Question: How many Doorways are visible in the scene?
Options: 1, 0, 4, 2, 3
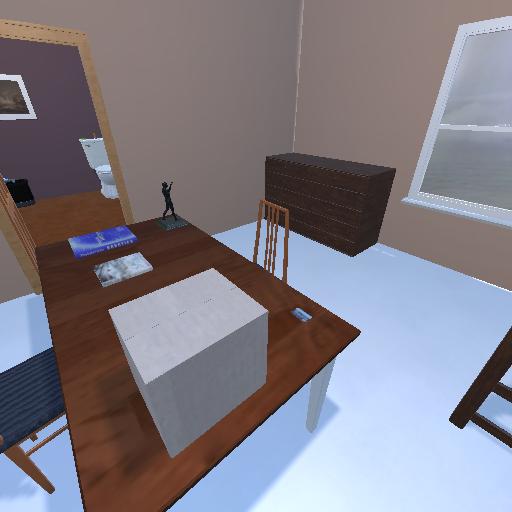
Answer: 1